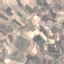
Land use / land cover class: PermanentCrop